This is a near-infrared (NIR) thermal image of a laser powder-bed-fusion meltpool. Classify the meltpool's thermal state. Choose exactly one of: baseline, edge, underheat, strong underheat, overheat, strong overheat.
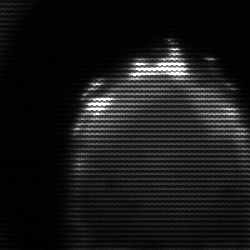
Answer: edge